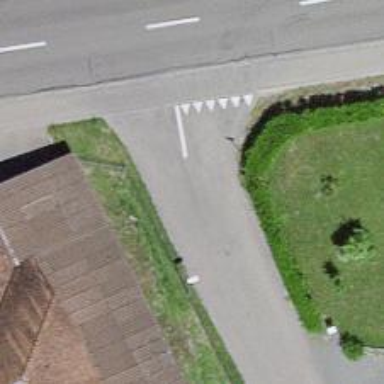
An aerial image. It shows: Residential road with asphalt surface and no sidewalks.